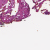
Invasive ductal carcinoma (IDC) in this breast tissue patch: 0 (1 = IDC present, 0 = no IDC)